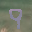
Label: 9